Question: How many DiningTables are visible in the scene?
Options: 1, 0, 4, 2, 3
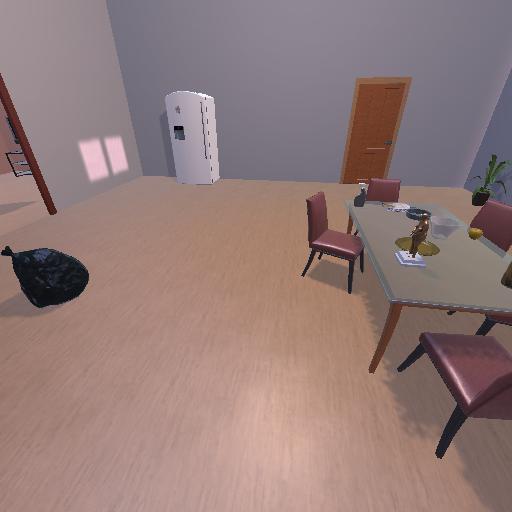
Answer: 1